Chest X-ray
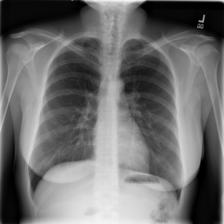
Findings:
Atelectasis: negative
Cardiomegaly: negative
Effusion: negative
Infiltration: positive
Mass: negative
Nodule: negative
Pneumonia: negative
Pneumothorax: negative
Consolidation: negative
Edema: negative
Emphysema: negative
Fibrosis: negative
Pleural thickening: negative
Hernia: negative